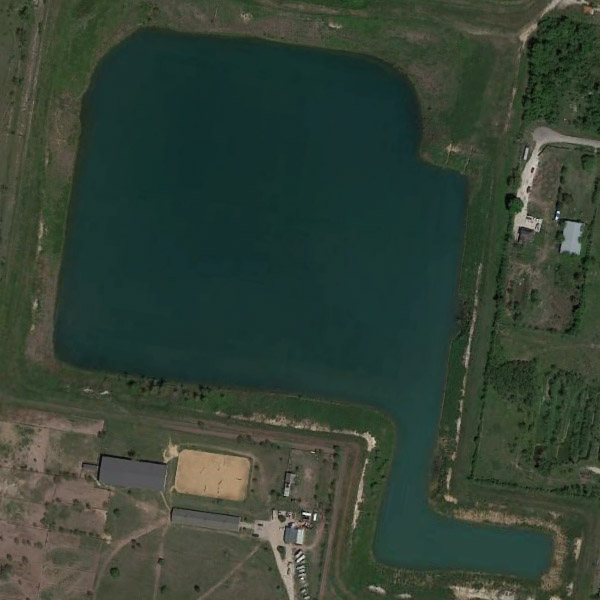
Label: Pond